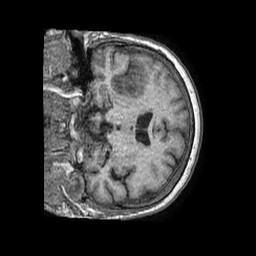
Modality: T1w
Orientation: coronal
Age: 57
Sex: female
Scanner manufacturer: philips
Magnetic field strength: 1.5 T
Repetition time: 0.007595 s
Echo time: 0.00345 s